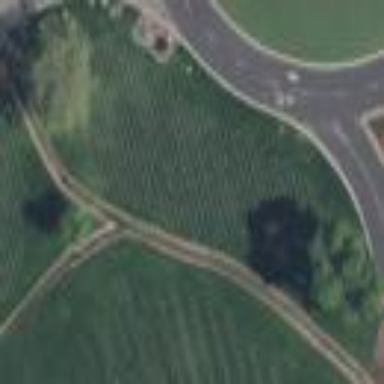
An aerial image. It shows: Graveyard.